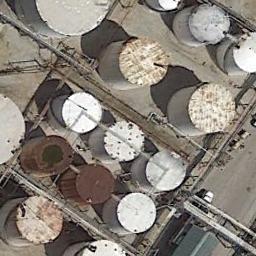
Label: storage_tank